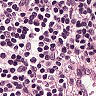
Metastatic tissue present: no